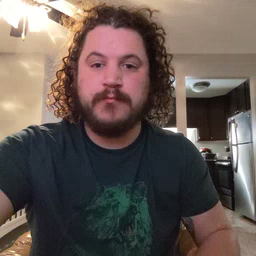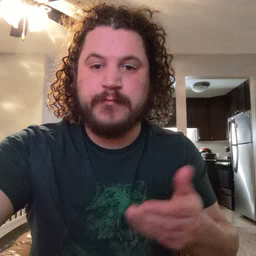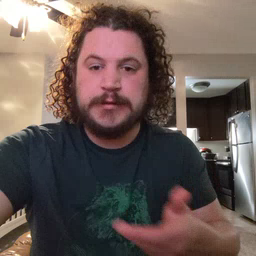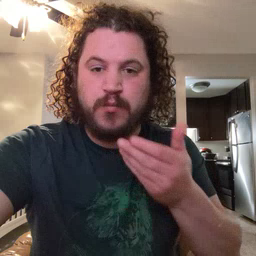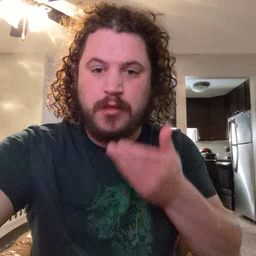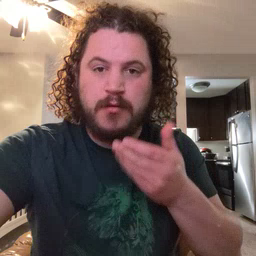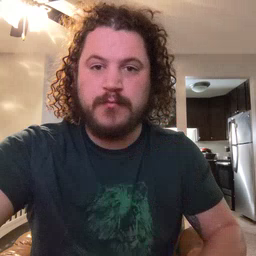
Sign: cereal